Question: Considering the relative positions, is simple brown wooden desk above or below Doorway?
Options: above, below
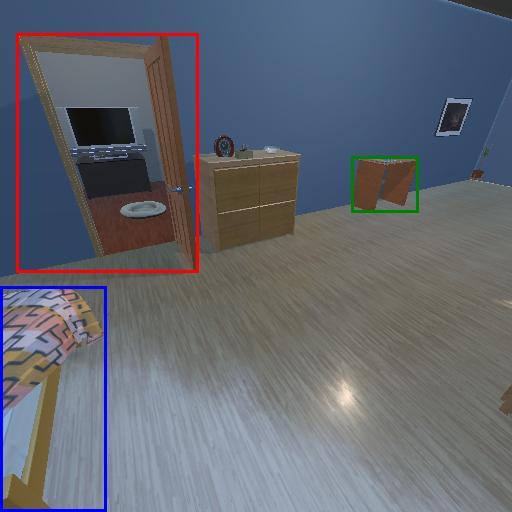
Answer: above